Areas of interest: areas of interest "Sport and cultural"
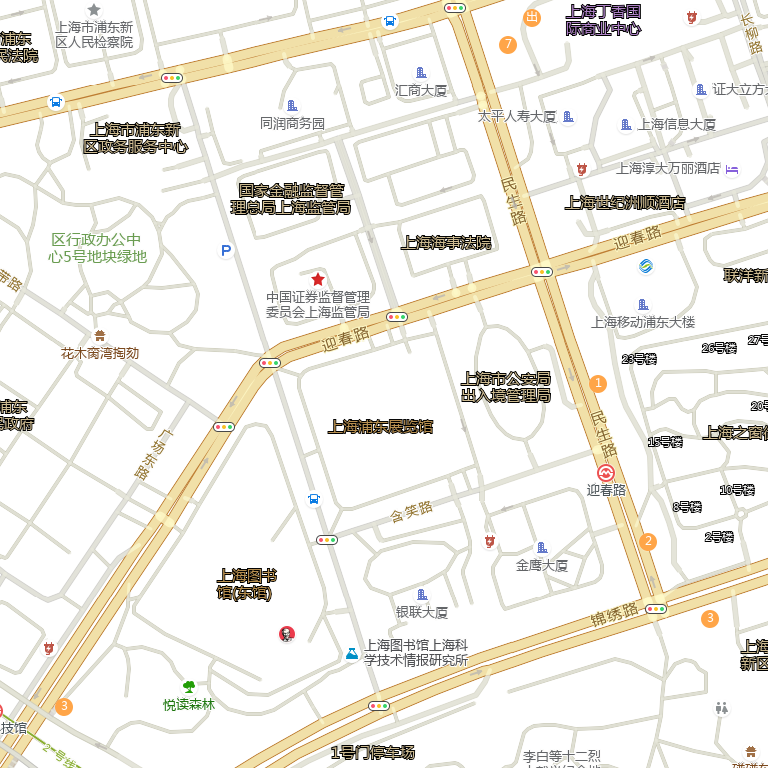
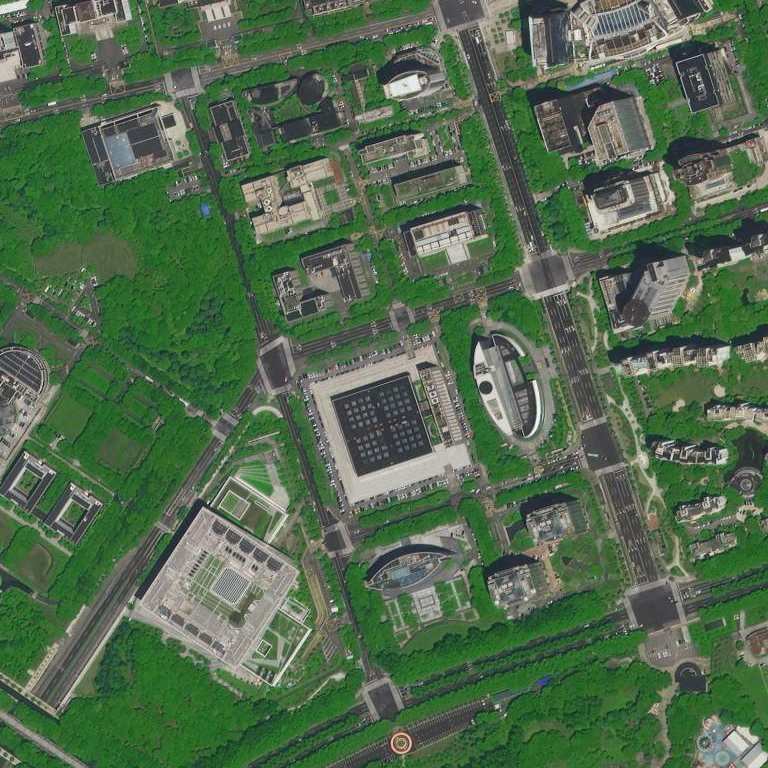